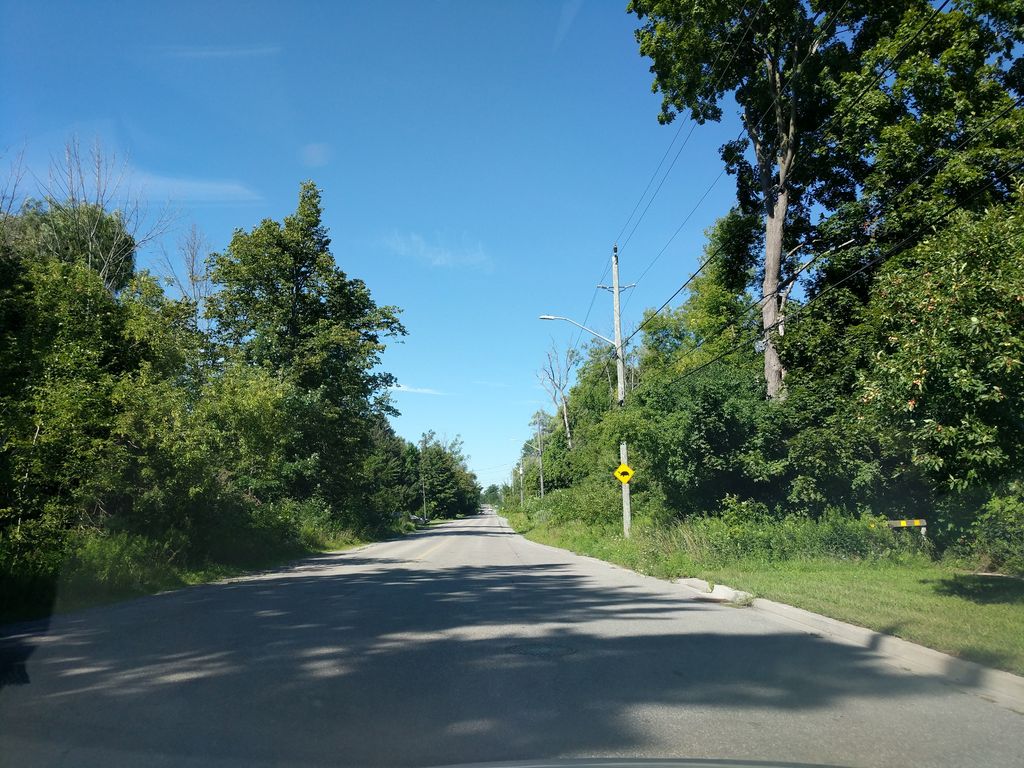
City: toronto